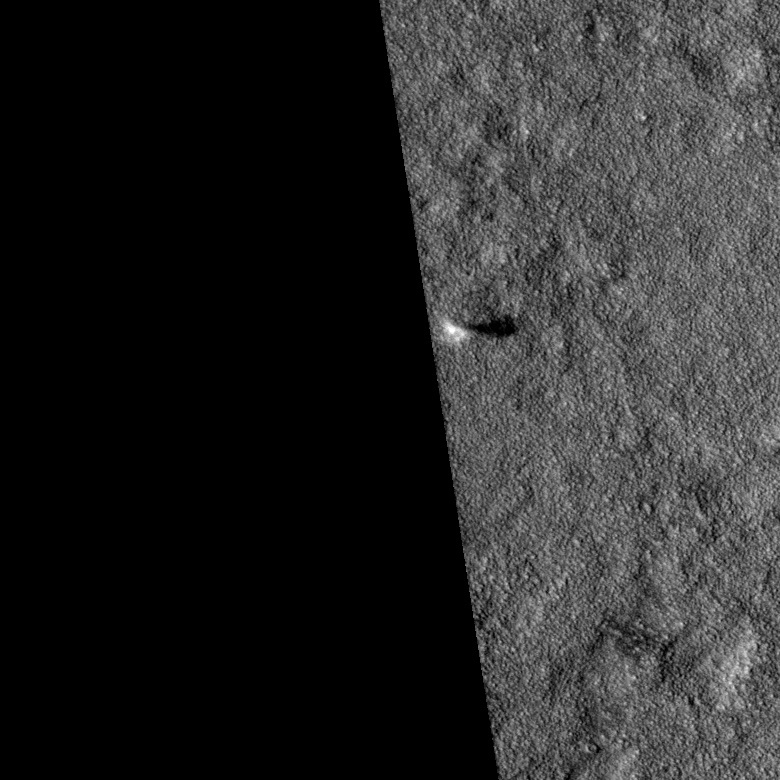
Label: dustdevil